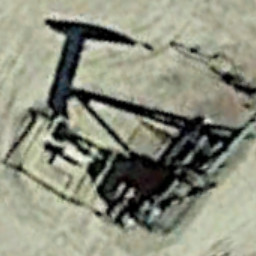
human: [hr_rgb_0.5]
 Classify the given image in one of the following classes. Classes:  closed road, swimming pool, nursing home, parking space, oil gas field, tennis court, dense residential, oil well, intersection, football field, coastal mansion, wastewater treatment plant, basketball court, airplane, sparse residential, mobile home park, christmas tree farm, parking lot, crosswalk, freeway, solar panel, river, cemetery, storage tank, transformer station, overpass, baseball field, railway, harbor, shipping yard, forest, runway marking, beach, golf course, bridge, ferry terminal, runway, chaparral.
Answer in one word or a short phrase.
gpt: oil well